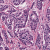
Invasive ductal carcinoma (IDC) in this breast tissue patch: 1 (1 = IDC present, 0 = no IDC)